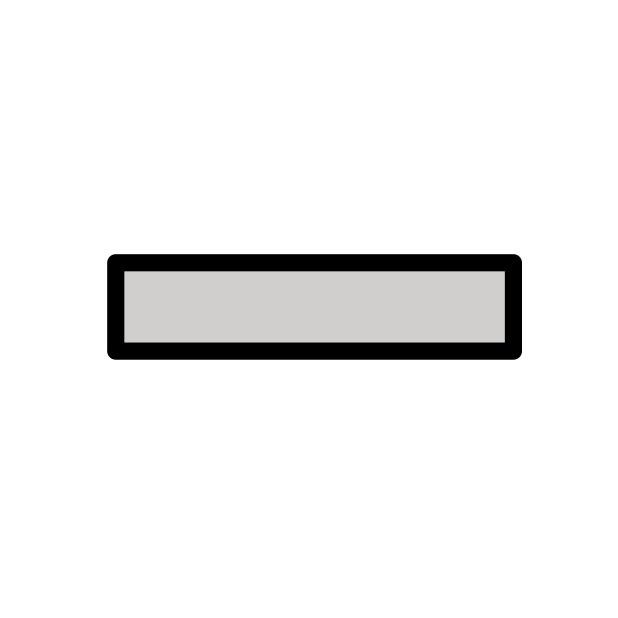
minus